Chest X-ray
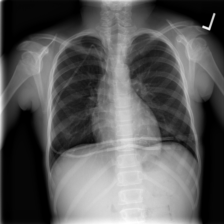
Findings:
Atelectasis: negative
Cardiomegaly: negative
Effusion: negative
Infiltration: negative
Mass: negative
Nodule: negative
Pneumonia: negative
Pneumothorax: negative
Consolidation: negative
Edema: negative
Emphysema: negative
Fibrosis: negative
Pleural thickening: negative
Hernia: negative